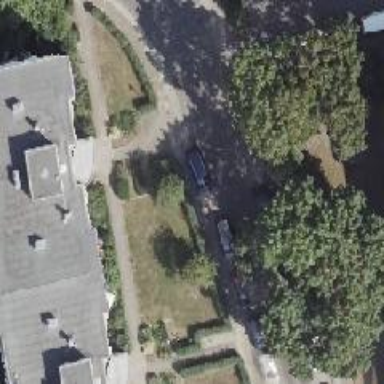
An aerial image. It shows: There is parking obstacle present.